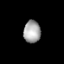
Tissue: lung
Cell type: Epithelial cells
Senescence score: 0.1885
Nuclear area (px): 371
Mean DAPI intensity: 165.288